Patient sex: M
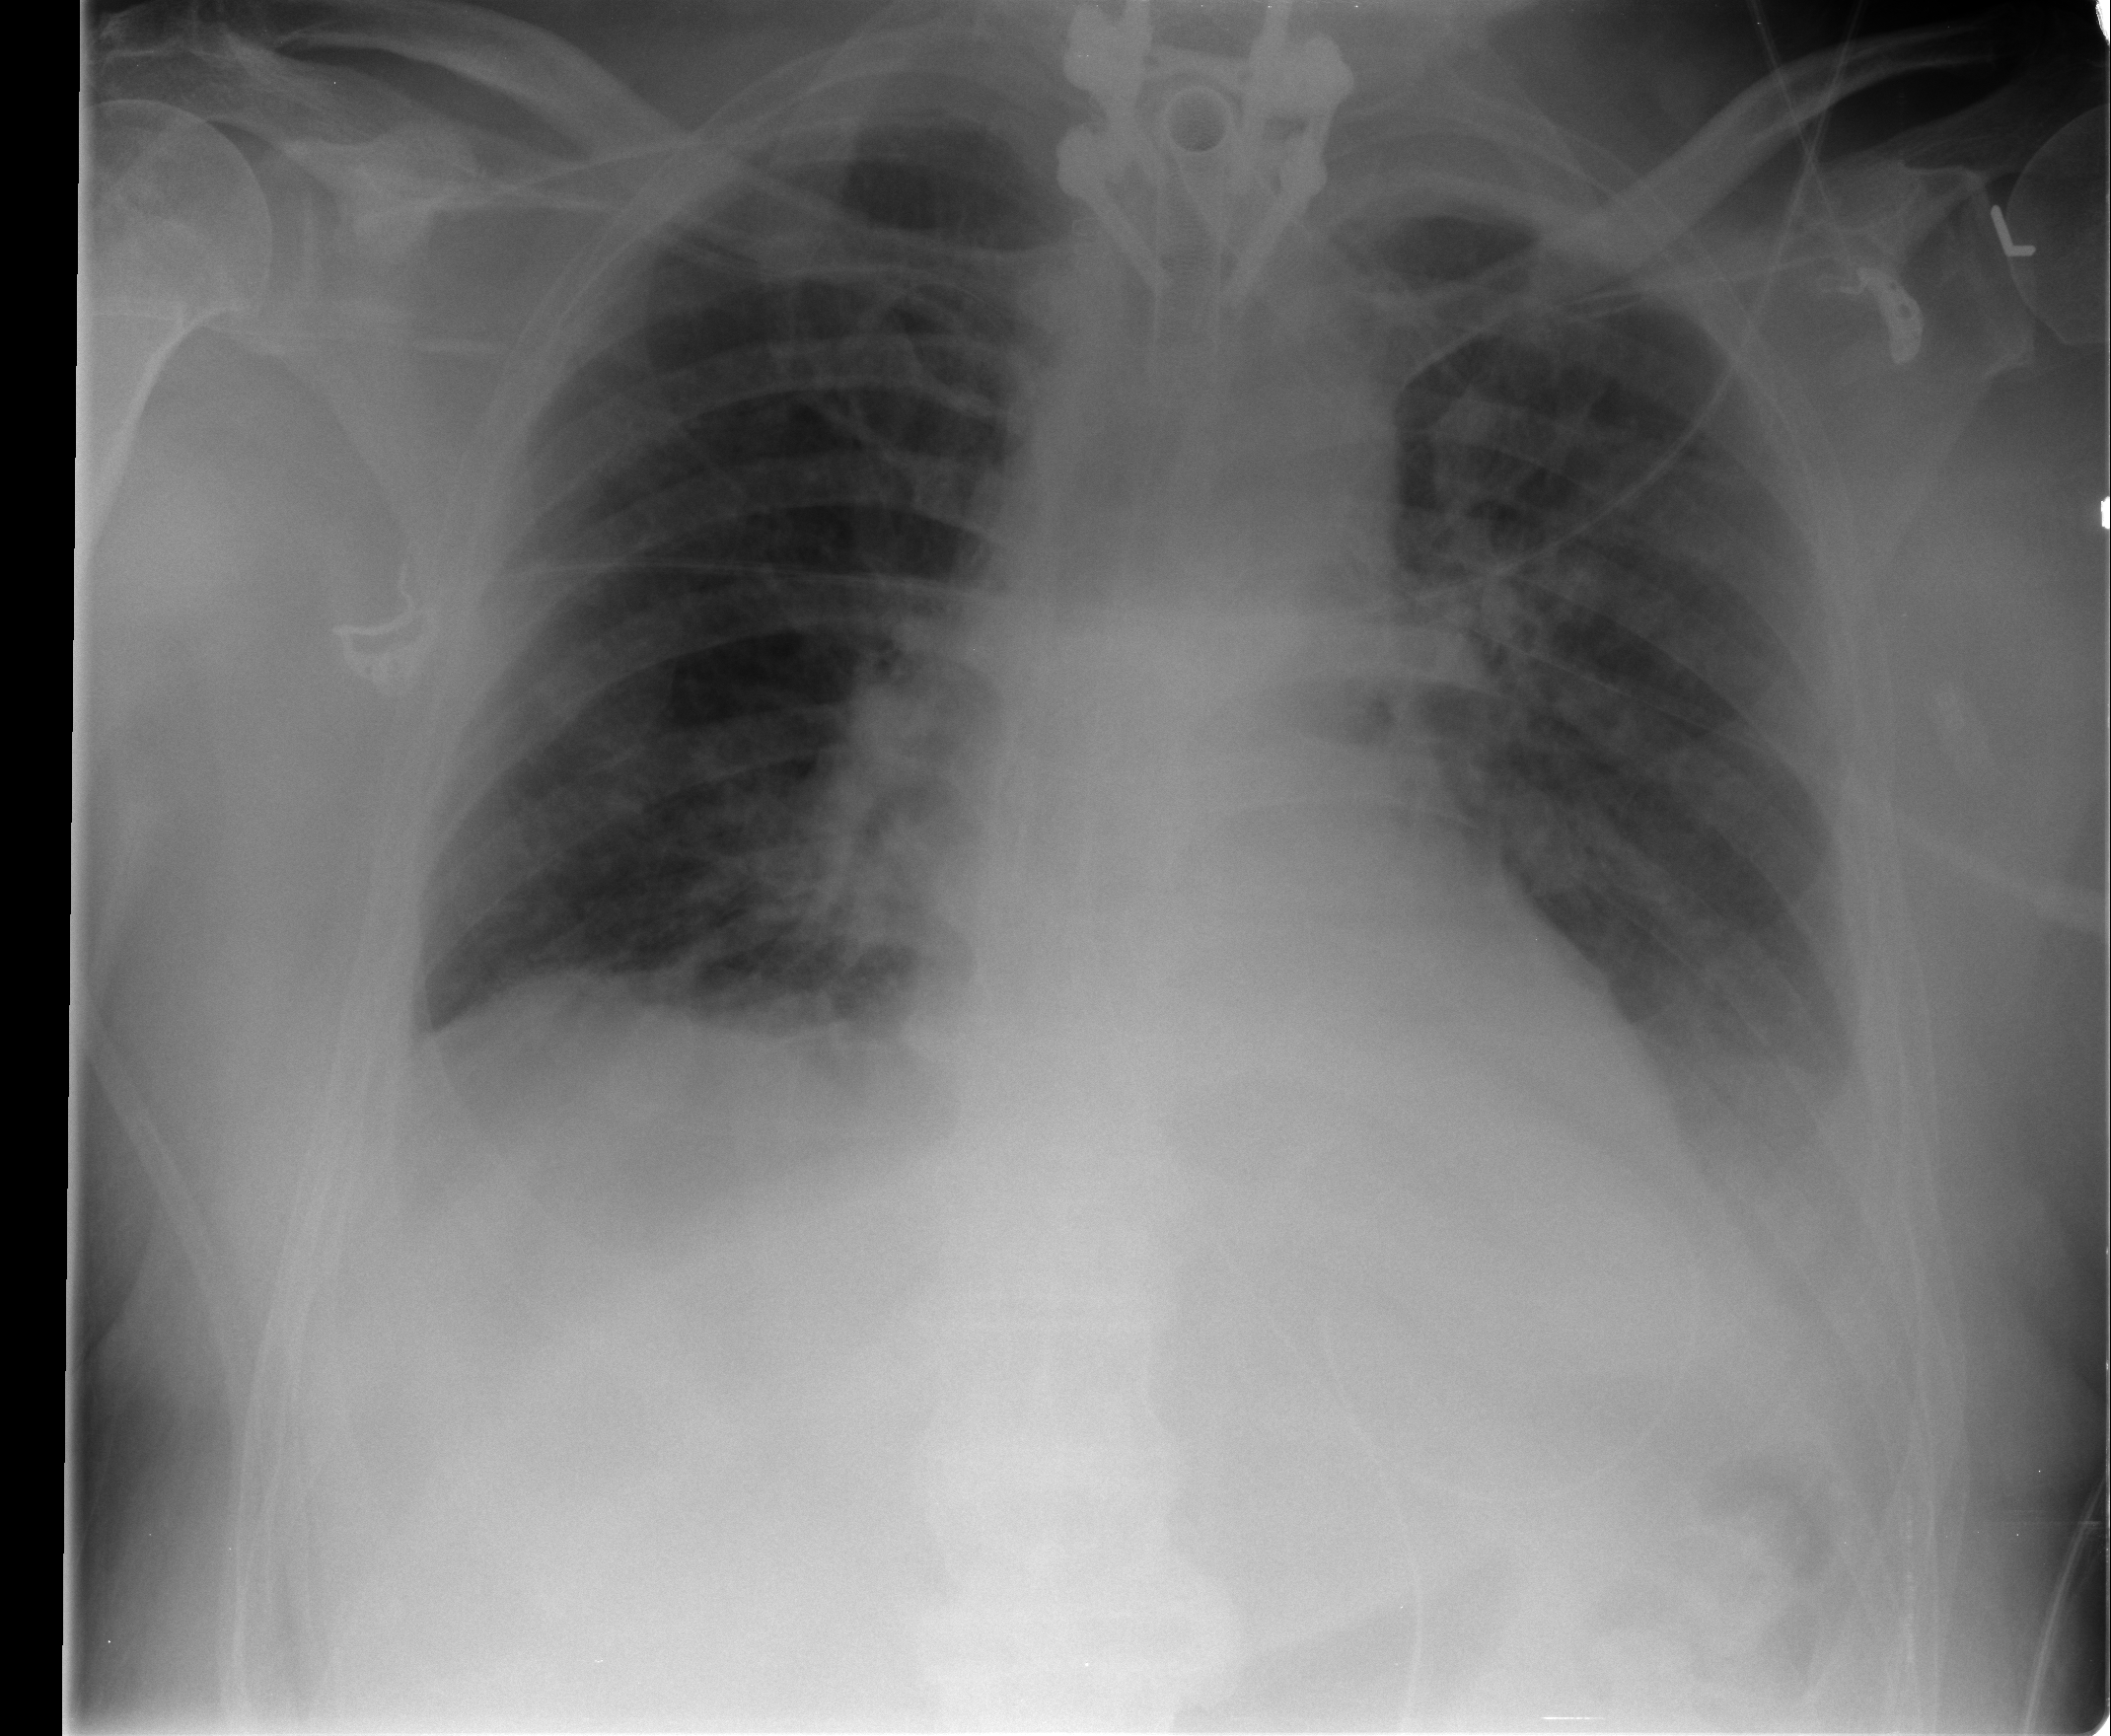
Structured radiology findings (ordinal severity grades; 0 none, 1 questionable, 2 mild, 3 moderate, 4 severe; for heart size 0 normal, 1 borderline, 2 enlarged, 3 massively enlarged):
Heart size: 0
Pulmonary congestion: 2
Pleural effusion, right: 2
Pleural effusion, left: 2
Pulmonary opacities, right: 0
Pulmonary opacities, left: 0
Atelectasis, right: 2
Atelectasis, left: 2